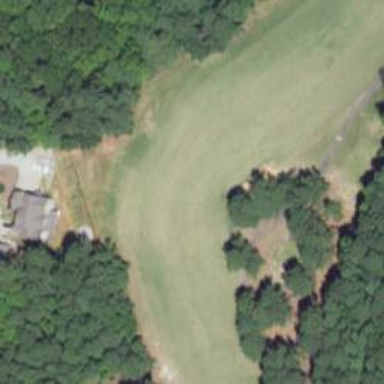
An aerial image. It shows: View of golf hole.